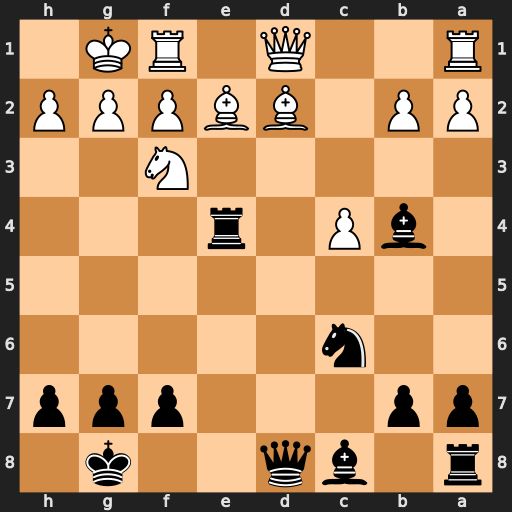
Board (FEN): r1bq2k1/pp3ppp/2n5/8/1bP1r3/5N2/PP1BBPPP/R2Q1RK1
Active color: b
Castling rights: -
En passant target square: -
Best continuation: Bxd2 Nxd2 Rd4 Nb3 Rxd1